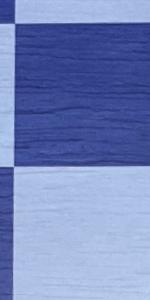
Label: Empty